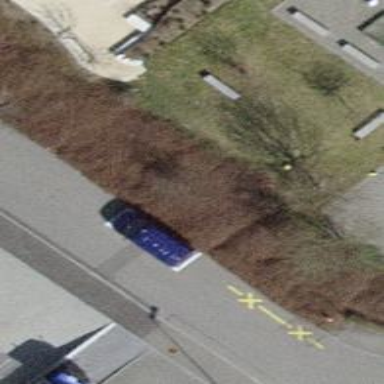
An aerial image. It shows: Parking lane for vehicles.